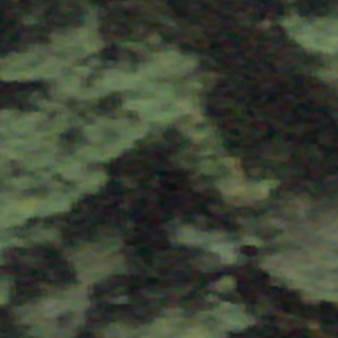
Label: other